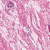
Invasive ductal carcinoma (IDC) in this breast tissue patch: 0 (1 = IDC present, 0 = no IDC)